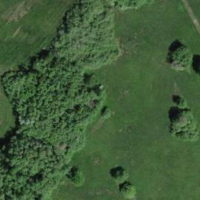
EUNIS habitat code: 57
Species observed at this site:
Conocephalus fuscus